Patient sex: M
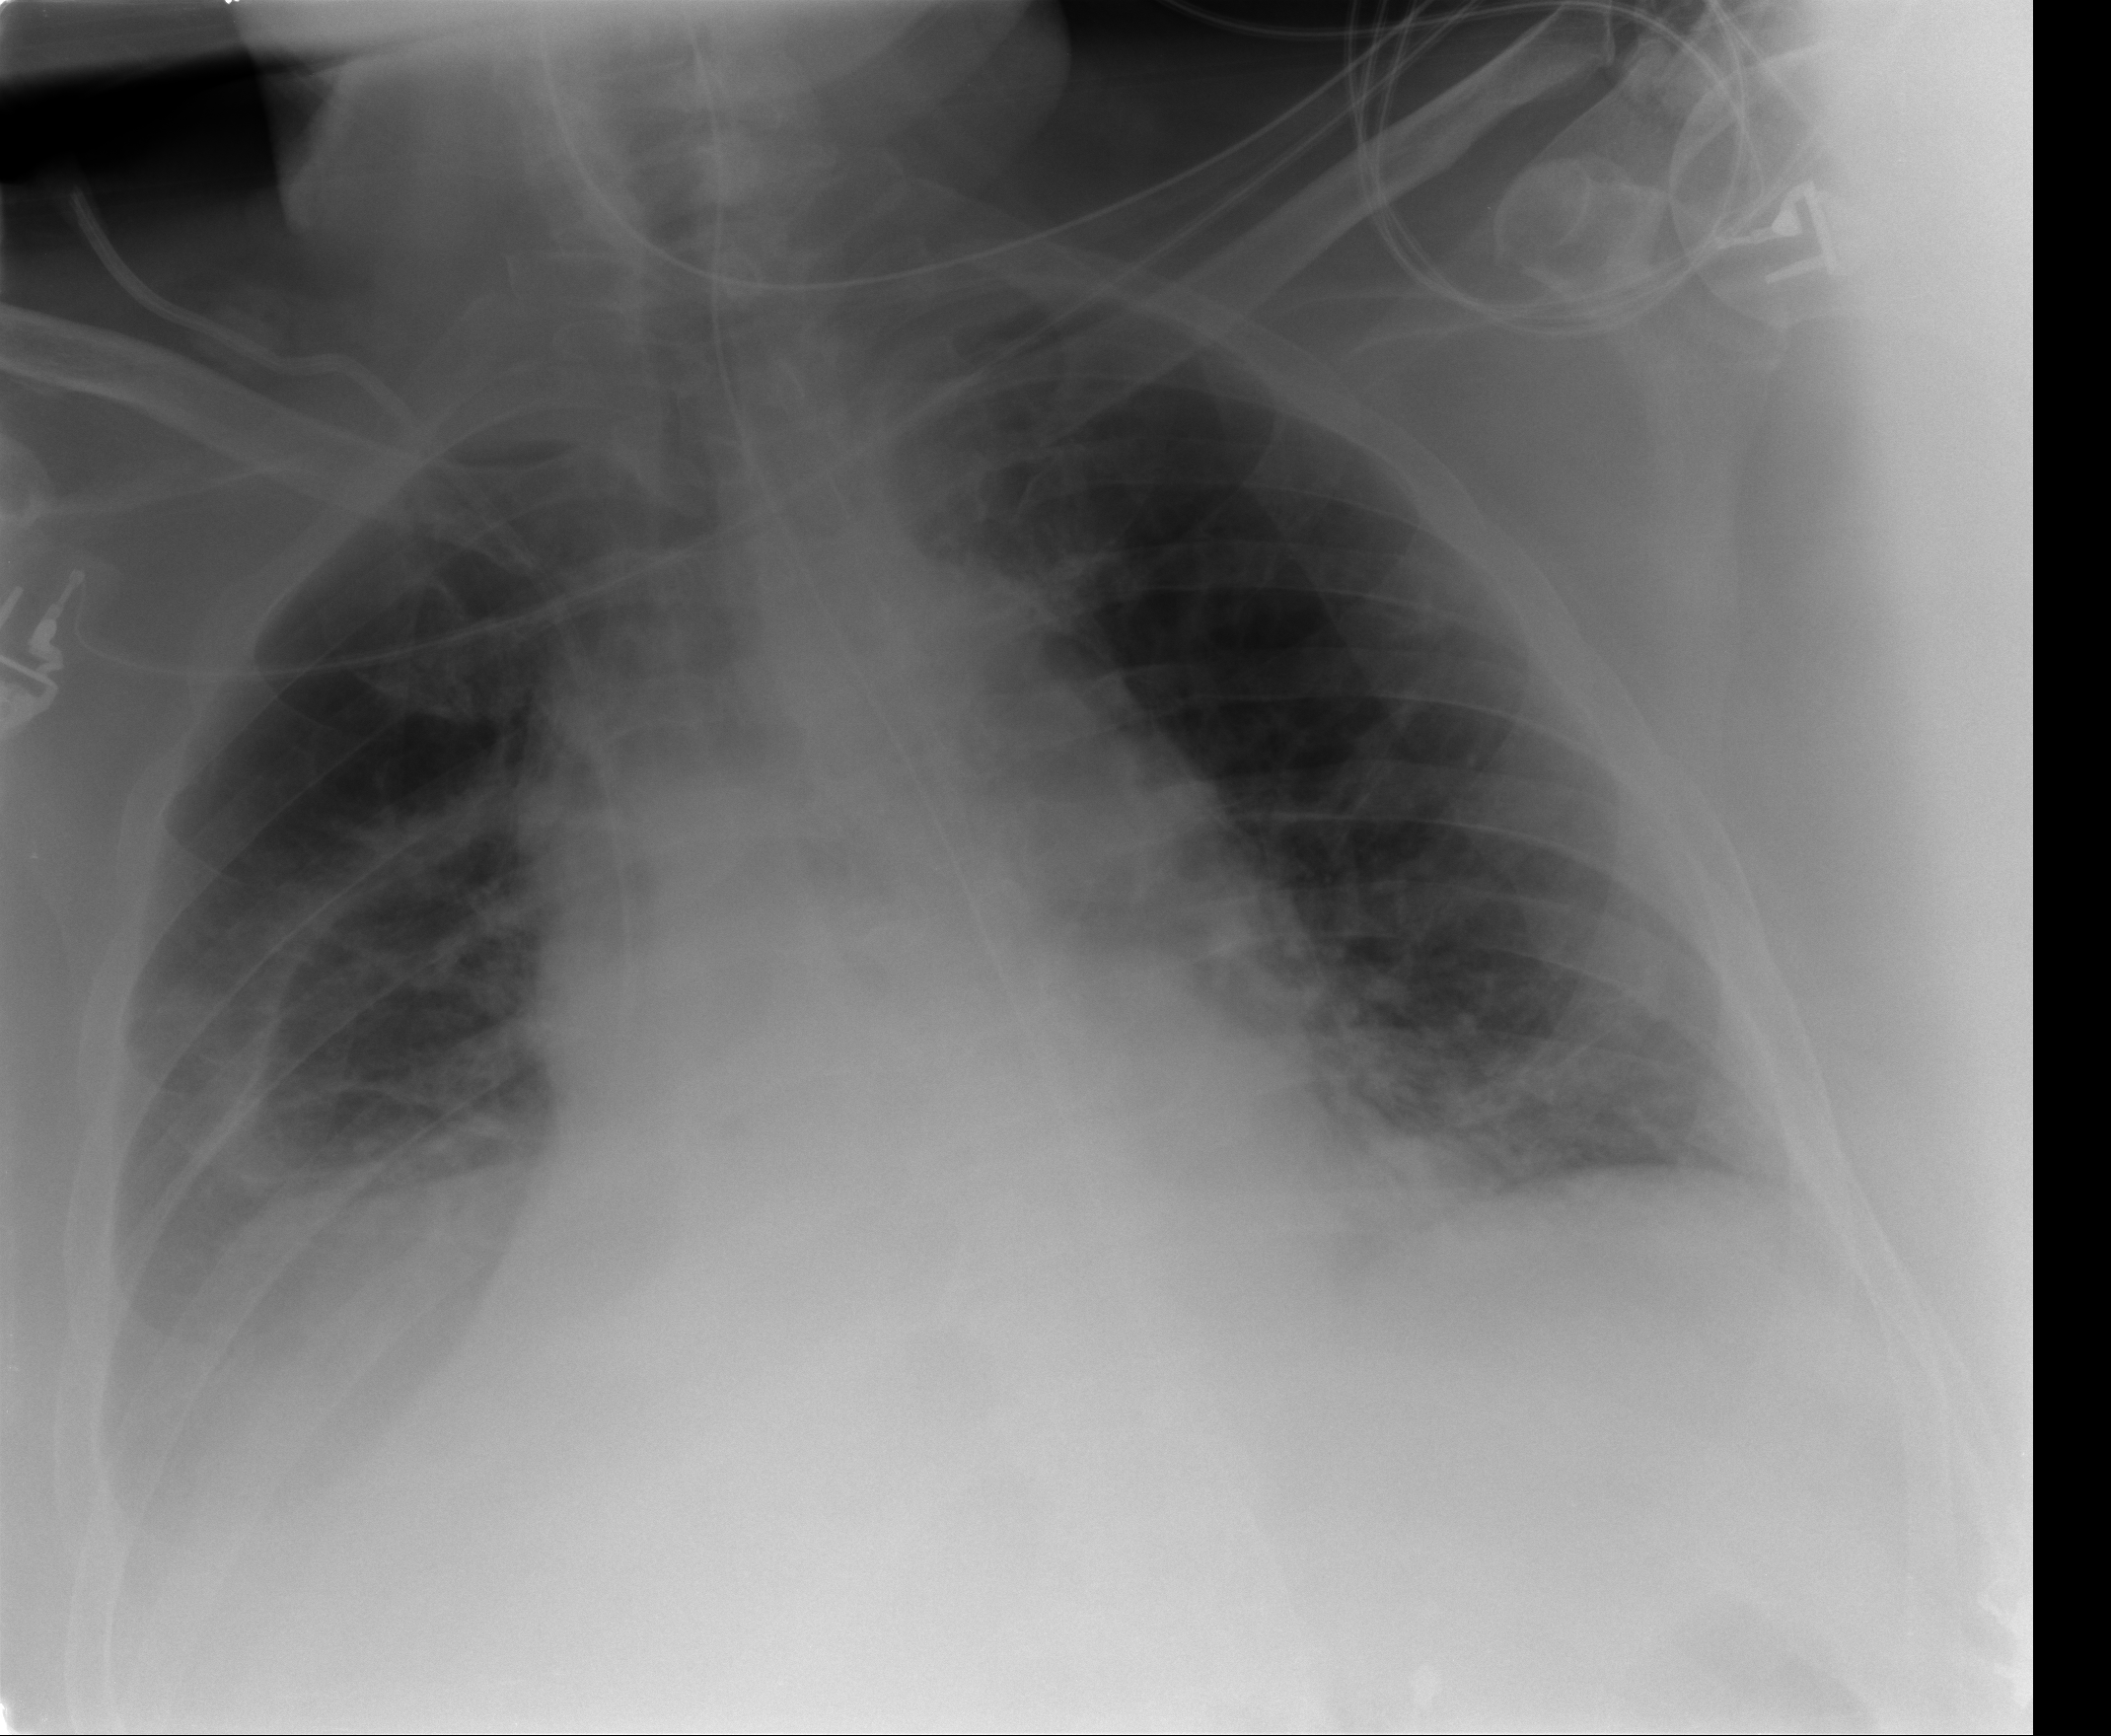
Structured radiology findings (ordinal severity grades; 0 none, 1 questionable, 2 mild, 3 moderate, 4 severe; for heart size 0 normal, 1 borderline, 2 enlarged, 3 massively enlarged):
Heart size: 2
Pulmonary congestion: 2
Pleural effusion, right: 3
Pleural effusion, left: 0
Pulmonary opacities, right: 0
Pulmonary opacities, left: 0
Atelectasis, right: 3
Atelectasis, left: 2